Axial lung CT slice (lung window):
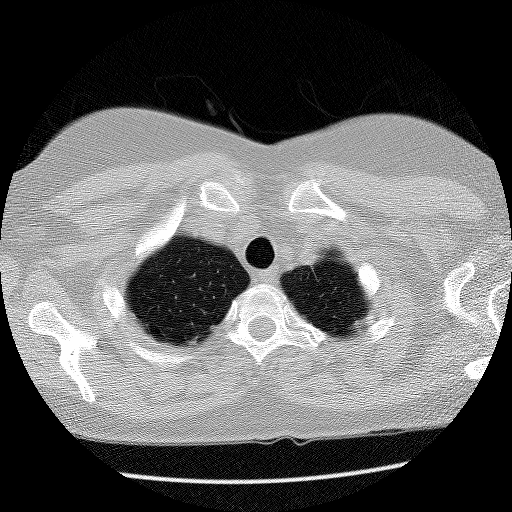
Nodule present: no